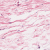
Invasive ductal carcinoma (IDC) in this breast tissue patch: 0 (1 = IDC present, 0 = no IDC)